Question: I have SyncFusion at version 19.4.0.56 in C# WPF and my Binding works when I run my program (if I set the boolean to true, the column is hidden, if I set it to false, it is visible).
My problem is that when I update it. My SfDataGrid does not adapt.
Here is my code:
'''
public bool UserExpertValues
{
get => _userExpertValues;
set
{
if (value != _userExpertValues)
{
SetProperty(ref _userExpertValues, value);
_userExpertValues = value;
RaisePropertyChanged(nameof(UserExpertValues));
}
}
}
'''
'''
<chart:GridTextColumn MappingName="{Binding ColumnsText[2], Converter={StaticResource TranslationConverter}}" IsHidden="{Binding UserExpertValues, Mode=TwoWay}">
'''
I can ensure that the value of my boolean property is changed. It is changed in the ShowHideColumns() method.

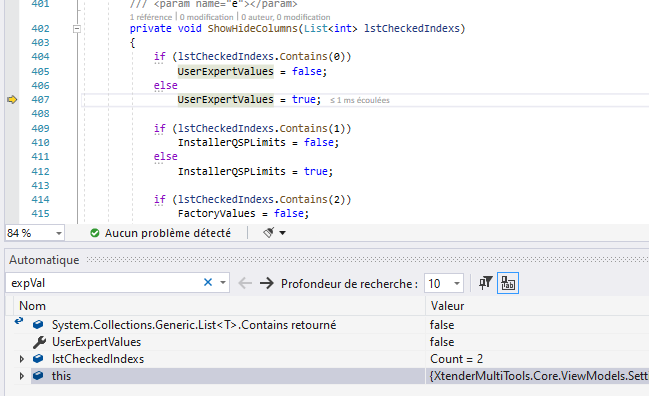
Answer: By default, the MappingName is a String property that is not bindable property (Dependency property). In your scenario, you are trying to use this like a dependency property (bindable property) with the Converter, that's why the column does not populate properly. So, you can define the underlying property name to the MappingName and if you want to change the header text then you can define the binding with converter for HeaderText property of GridColumn below mentioned code snippet,
'''
<syncfusion:GridTextColumn MappingName="Country"
HeaderText="{Binding Path=ColumnsText, Converter={StaticResource translationConverter}}"
IsHidden="{Binding UserExpertValues, Mode=TwoWay, Source={StaticResource viewModel}}" />
'''
The column definitions of the DataGrid are not part of the SfDataGrid visual tree, so you can not bind SfDataGrid DataContext with GridColumn. However, you can overcome this problem by defining ViewModel (DataContext) inside Resources and you can bind ViewModel to GridColumns by using StaticResource binding as in the following code example.
'''
<Window.Resources>
<local:TranslationConverter x:Key="translationConverter"/>
<local:ViewModel x:Key="viewModel" />
</Window.Resources>
<Grid DataContext="{StaticResource viewModel}" >
<Grid.ColumnDefinitions>
<ColumnDefinition/>
<ColumnDefinition Width="200"/>
</Grid.ColumnDefinitions>
<syncfusion:SfDataGrid x:Name="sfDataGrid"
AllowEditing="True"
ItemsSource="{Binding Orders}"
AutoGenerateColumns="False">
<syncfusion:SfDataGrid.Columns>
<syncfusion:GridTextColumn MappingName="OrderID" HeaderText="Order ID" />
<syncfusion:GridTextColumn MappingName="CustomerID" HeaderText="Customer ID" />
<syncfusion:GridTextColumn MappingName="CustomerName" HeaderText="Customer Name" />
<syncfusion:GridTextColumn MappingName="Country"
HeaderText="{Binding Path=ColumnsText, Converter={StaticResource translationConverter}}"
IsHidden="{Binding UserExpertValues, Mode=TwoWay, Source={StaticResource viewModel}}" />
<syncfusion:GridTextColumn MappingName="UnitPrice" HeaderText="Unit Price" />
</syncfusion:SfDataGrid.Columns>
</syncfusion:SfDataGrid>
'''
<URL>